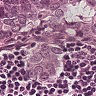
Metastatic tissue present: yes